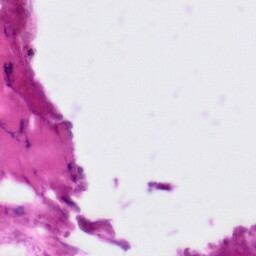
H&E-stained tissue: Tonsil